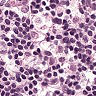
Metastatic tissue present: no